Question: Is there a way to move the Delphi IDE menu item Tools->JCL Options..., to the bottom of the tools menu?

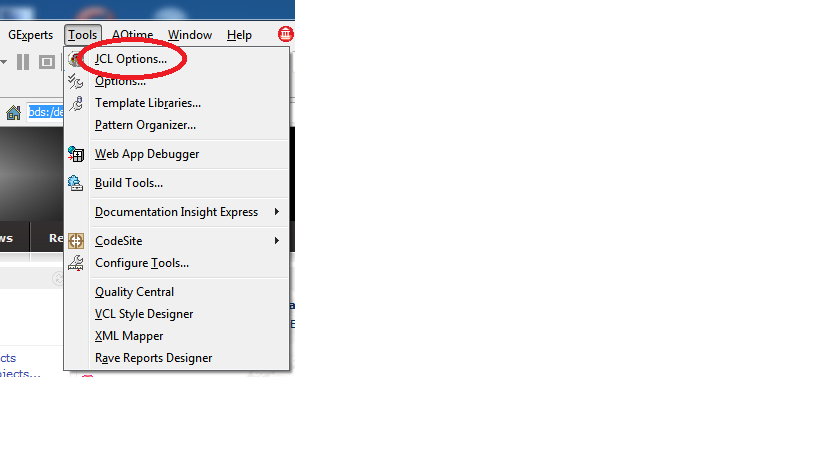
Answer: In 'JclOtaActions.pas', in 'TJclOTAActionExpert.RegisterCommands' it registers the menu item:
'''
ToolsMenuItem.Insert(0, FConfigurationMenuItem);
'''
I think if you change it to:
'''
ToolsMenuItem.Add(FConfigurationMenuItem);
'''
Then it will at the bottom.
Hope this points you in the right direction...